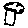
Label: tree